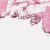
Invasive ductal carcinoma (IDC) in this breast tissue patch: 0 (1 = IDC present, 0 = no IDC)